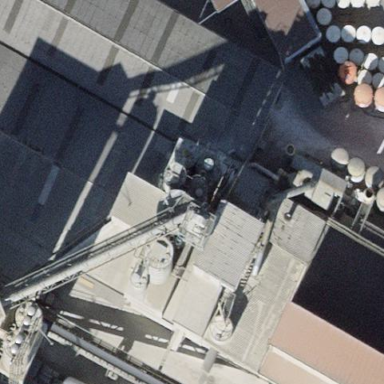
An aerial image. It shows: Industrial building.